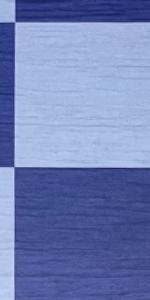
Label: Empty